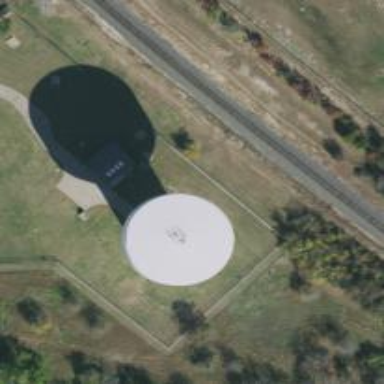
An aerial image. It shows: Water tower that is man-made.